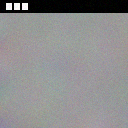
Screen state: on